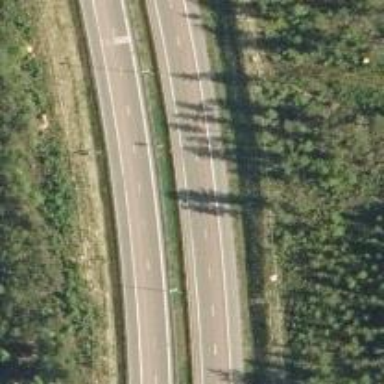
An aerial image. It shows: Asphalt motorway.